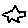
Label: star